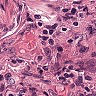
Metastatic tissue present: no